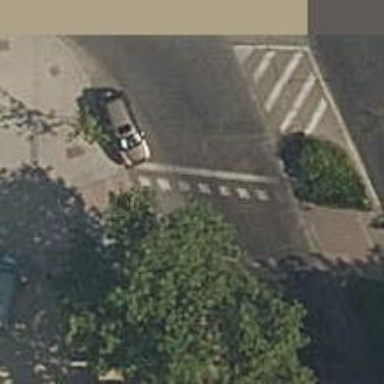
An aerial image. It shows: Footway crossing with paving stones and traffic signals.